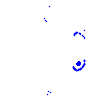
Particle: electron